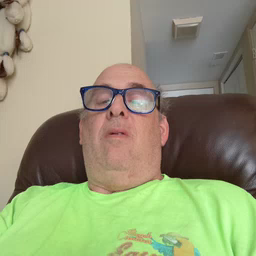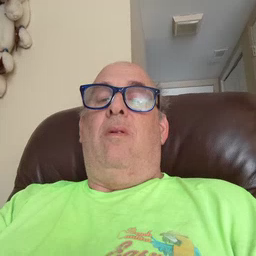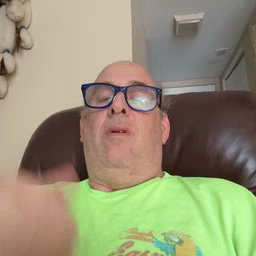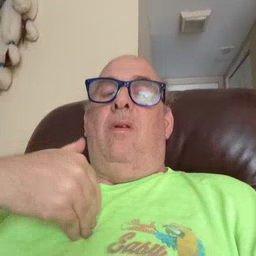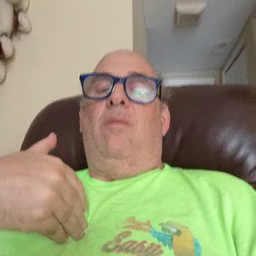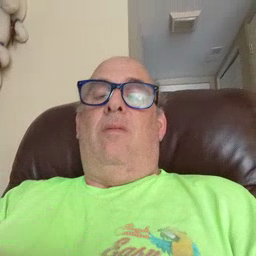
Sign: animal